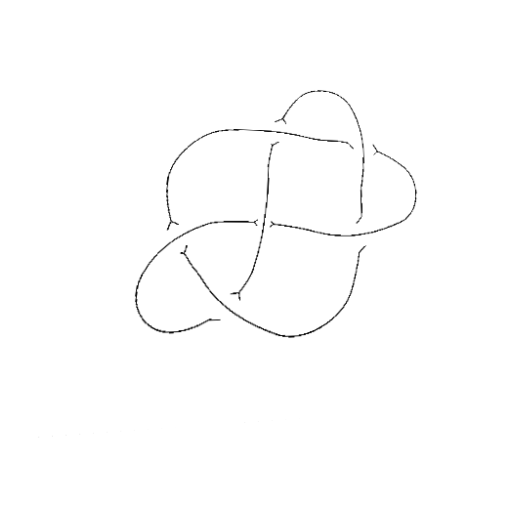
Crossing number: 6